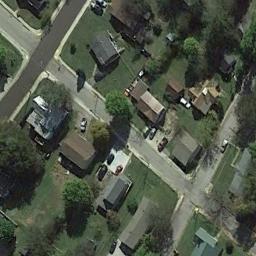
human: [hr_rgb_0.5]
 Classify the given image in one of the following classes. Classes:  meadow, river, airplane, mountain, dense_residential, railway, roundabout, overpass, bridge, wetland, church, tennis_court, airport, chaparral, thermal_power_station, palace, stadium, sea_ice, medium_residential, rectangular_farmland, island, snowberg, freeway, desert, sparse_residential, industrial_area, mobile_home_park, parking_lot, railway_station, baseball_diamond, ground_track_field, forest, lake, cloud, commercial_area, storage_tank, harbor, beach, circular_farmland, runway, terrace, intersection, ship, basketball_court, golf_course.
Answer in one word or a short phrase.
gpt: medium_residential